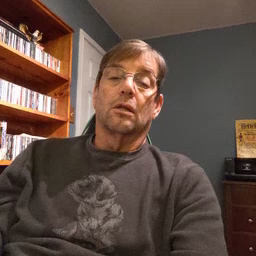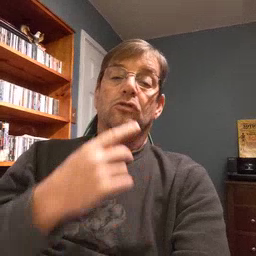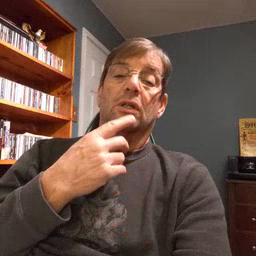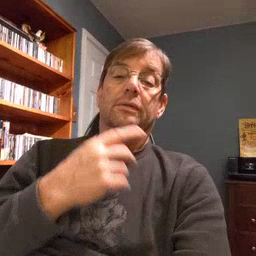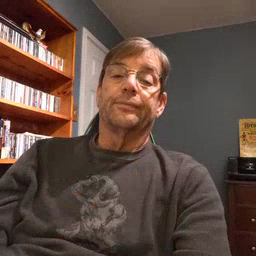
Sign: chin